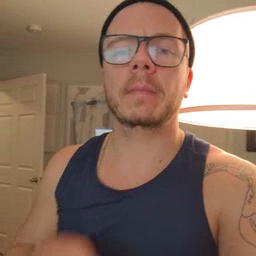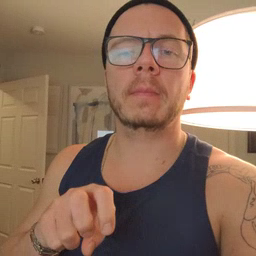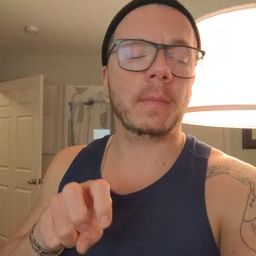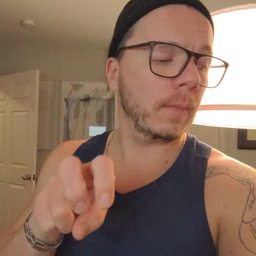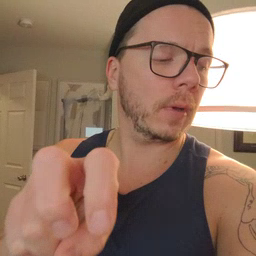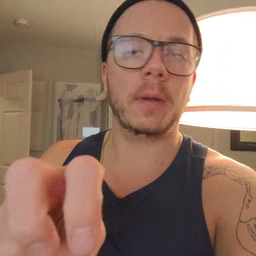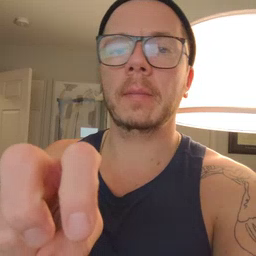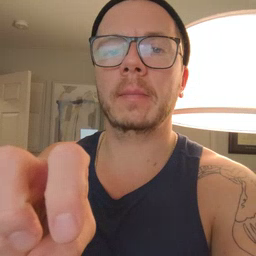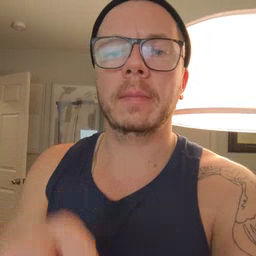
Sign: ride